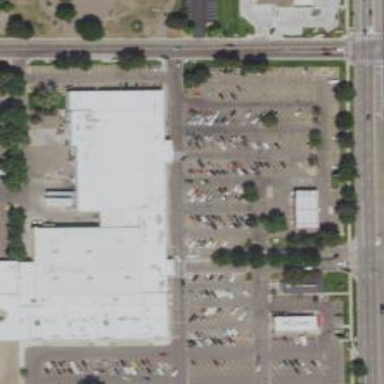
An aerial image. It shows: Supermarket.